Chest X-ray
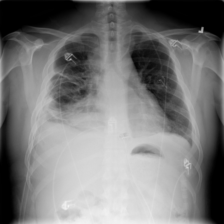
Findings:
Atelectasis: positive
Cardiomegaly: negative
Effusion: positive
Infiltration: positive
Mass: negative
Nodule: negative
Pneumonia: negative
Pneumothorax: negative
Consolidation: negative
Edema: negative
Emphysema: negative
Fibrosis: negative
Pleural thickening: negative
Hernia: negative